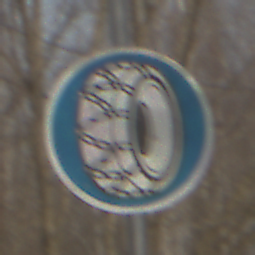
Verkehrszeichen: SchneekettenVorgeschrieben
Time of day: MorningAfternoon
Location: Outdoor (Nature)
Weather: PartlyCloudy
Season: Winter
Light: Natural